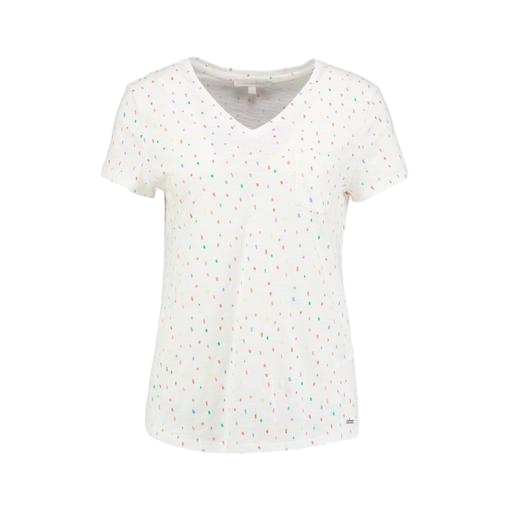
multicolor women's white paper dot print t-shirt, multicolor polka-dot t-shirt, multicolor women’s white large t-shirt, white background